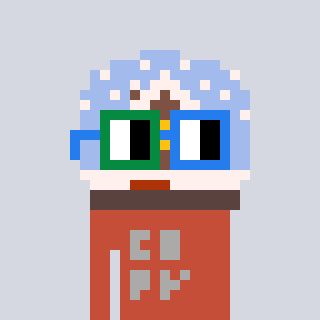
a pixel art character with square green and blue glasses, a snow globe-shaped head and a rust-colored body on a cool background